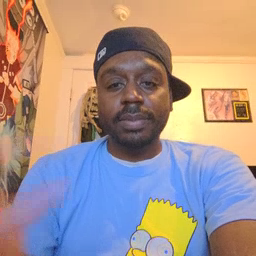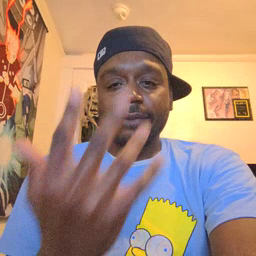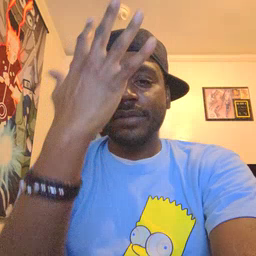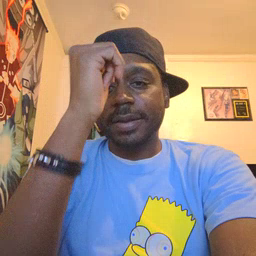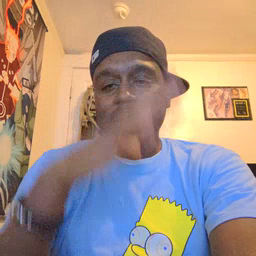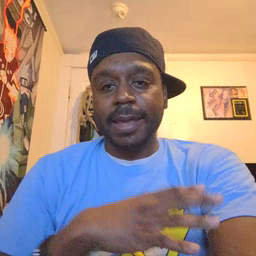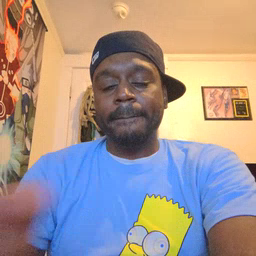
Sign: fireman